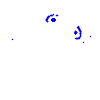
Particle: electron